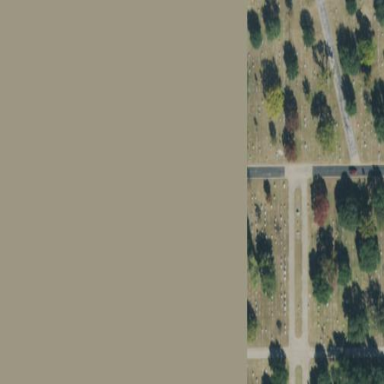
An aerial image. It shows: Graveyard.